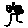
Label: tree